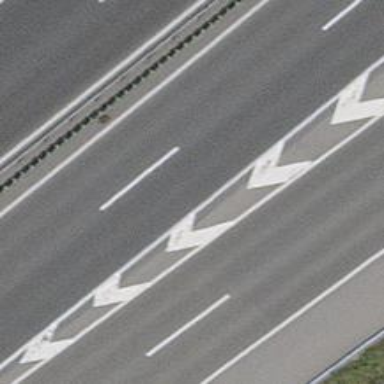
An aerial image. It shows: Asphalt motorway.